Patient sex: M
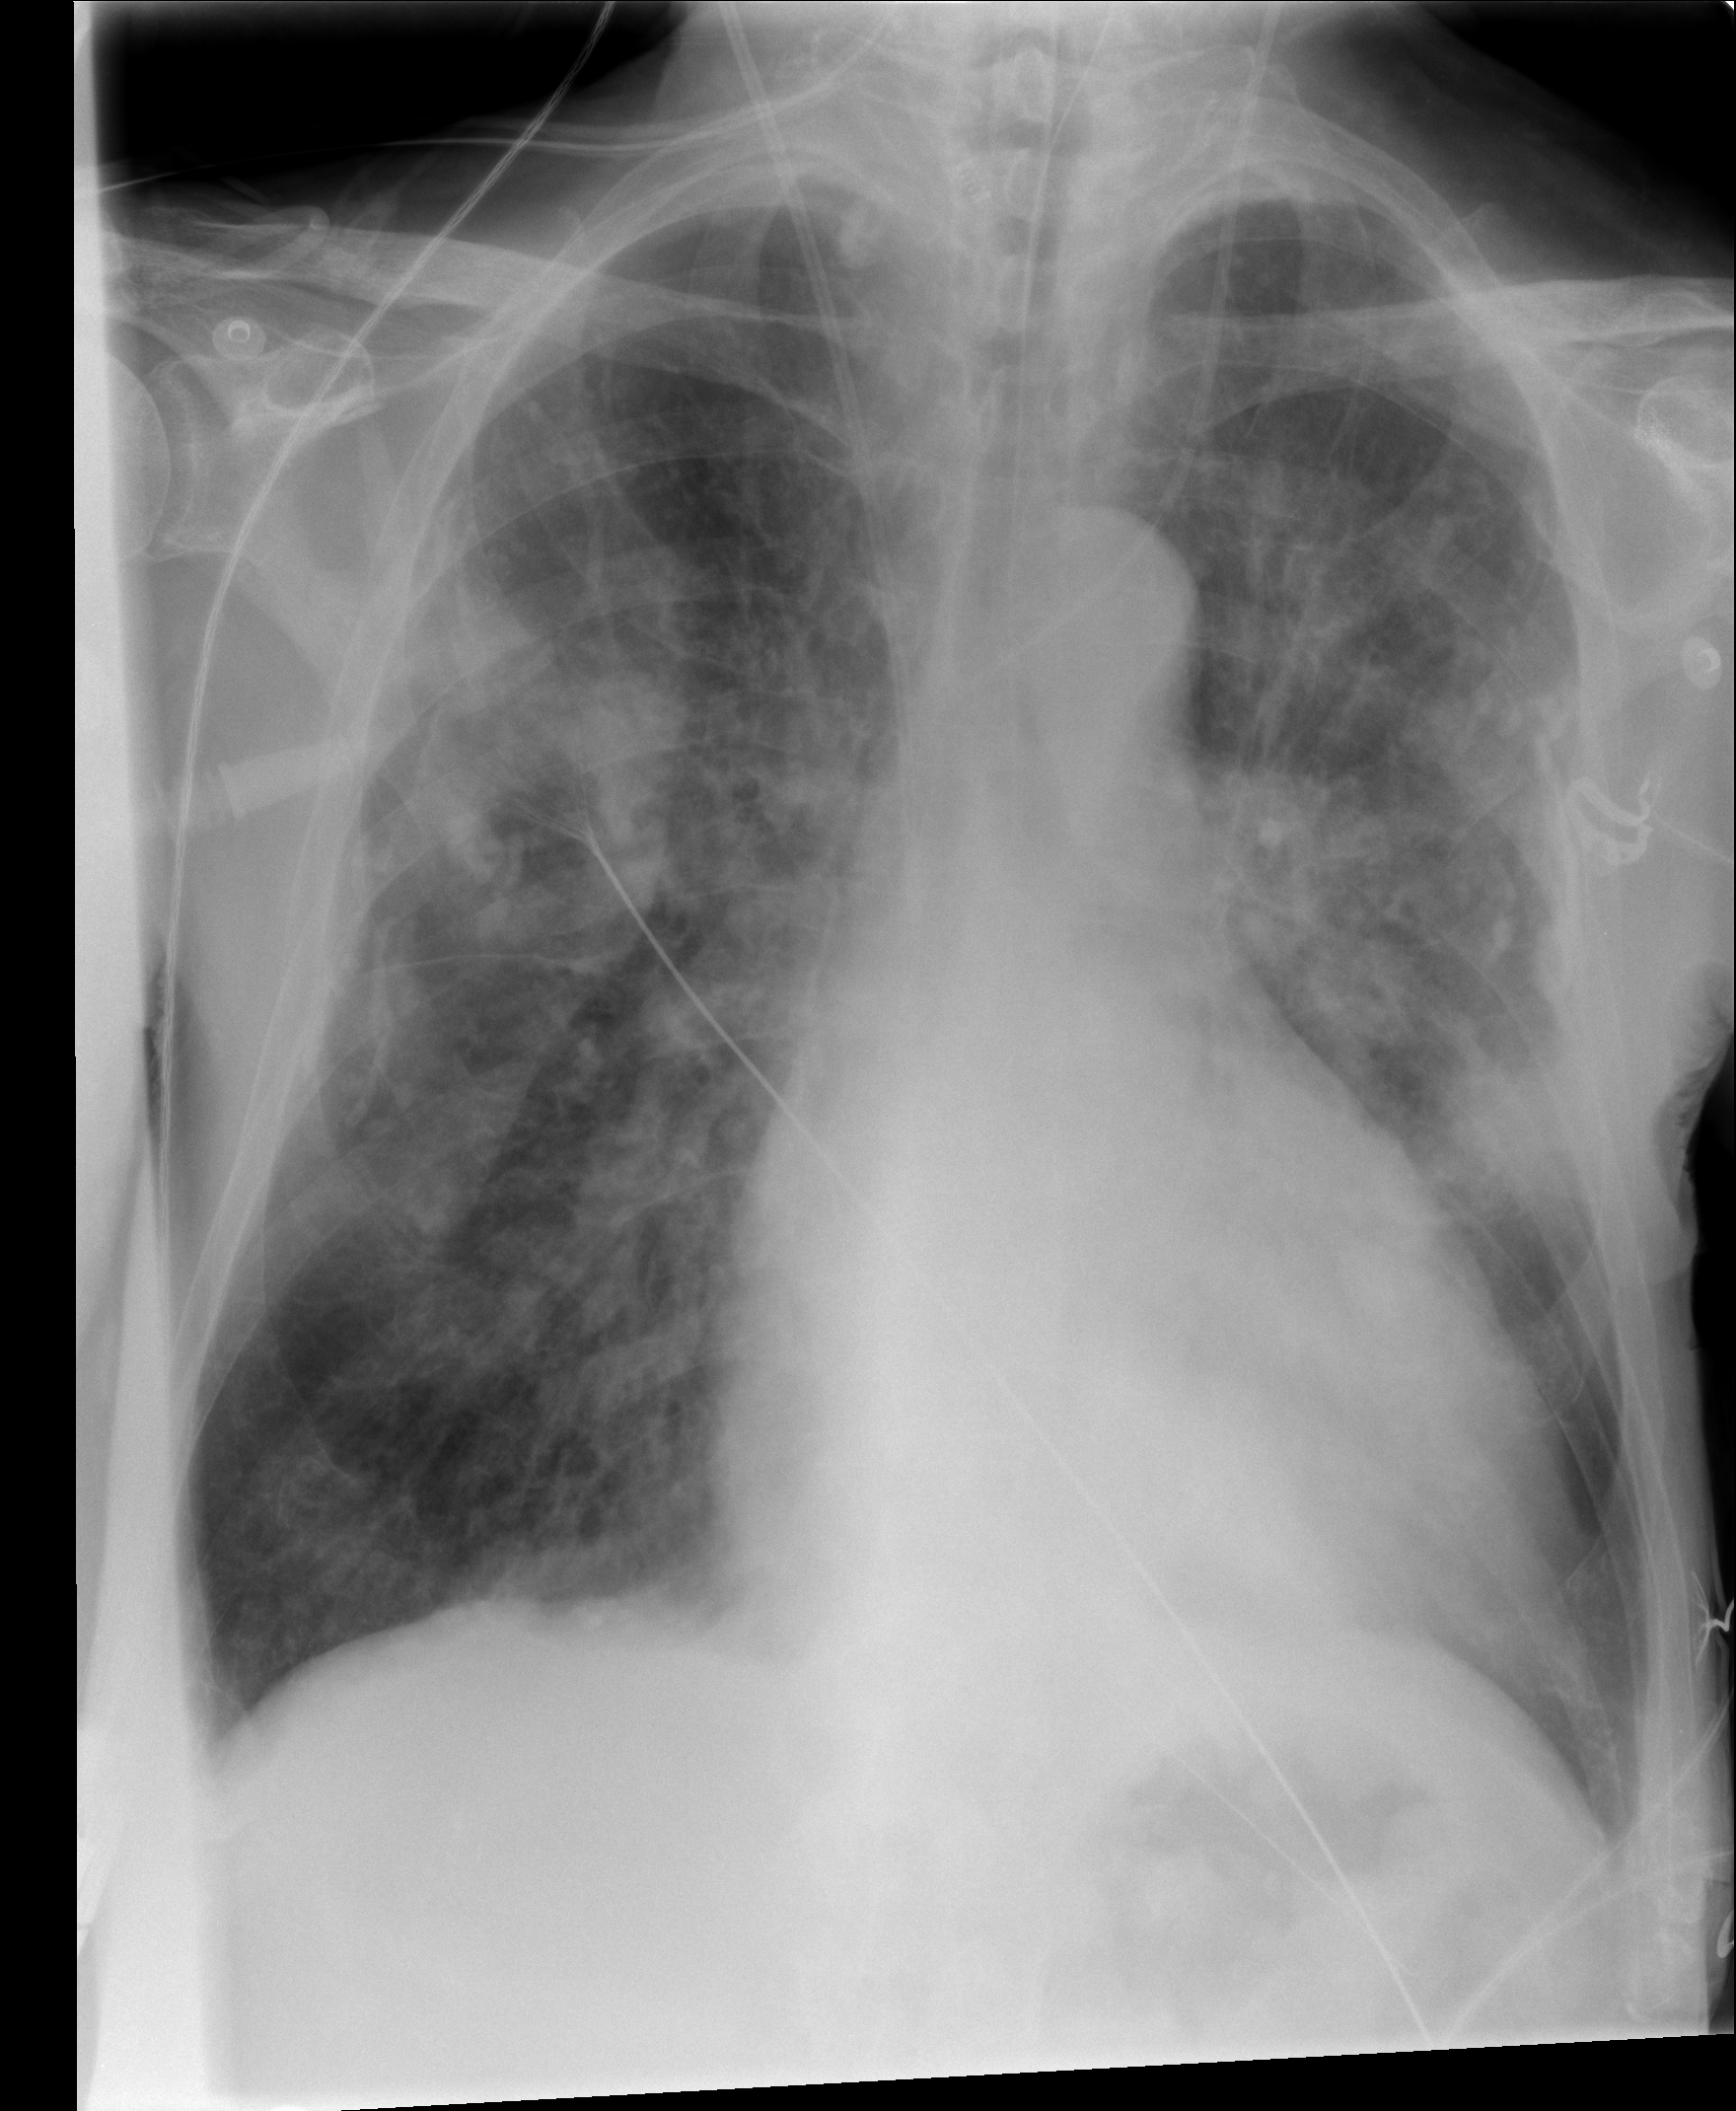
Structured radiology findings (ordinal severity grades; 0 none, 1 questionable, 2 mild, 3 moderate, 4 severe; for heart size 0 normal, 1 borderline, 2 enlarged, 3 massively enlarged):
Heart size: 3
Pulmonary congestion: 2
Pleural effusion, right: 0
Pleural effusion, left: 0
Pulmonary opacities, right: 3
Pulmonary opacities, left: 2
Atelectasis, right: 0
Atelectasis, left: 0